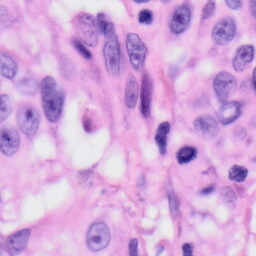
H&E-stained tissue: Skin